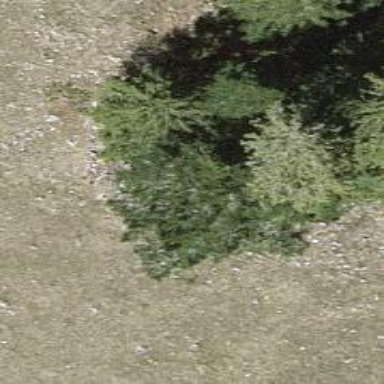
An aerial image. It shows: Needle-leaved tree in nature.